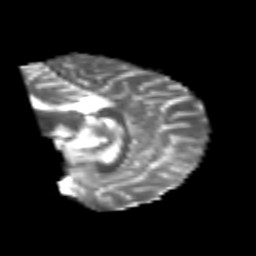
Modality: T2w
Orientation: sagittal
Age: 25
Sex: male
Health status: healthy